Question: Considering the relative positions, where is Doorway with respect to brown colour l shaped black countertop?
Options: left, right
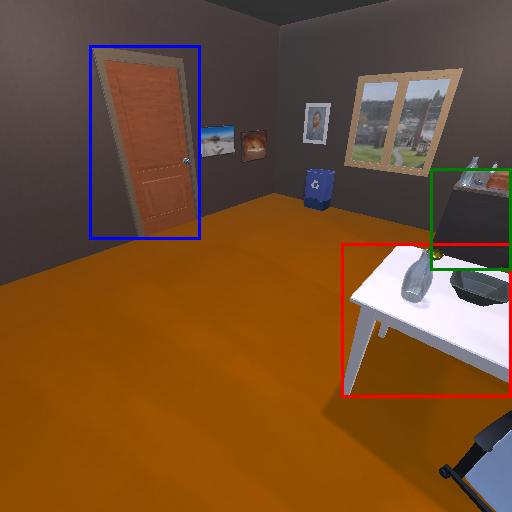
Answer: left